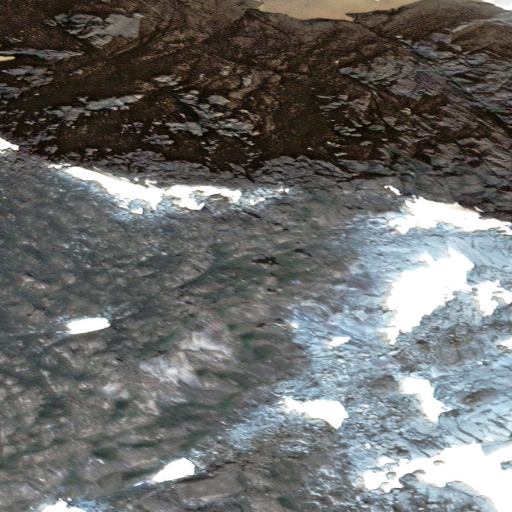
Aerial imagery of mountain in Alaska named Norris Mountain containing only unknown